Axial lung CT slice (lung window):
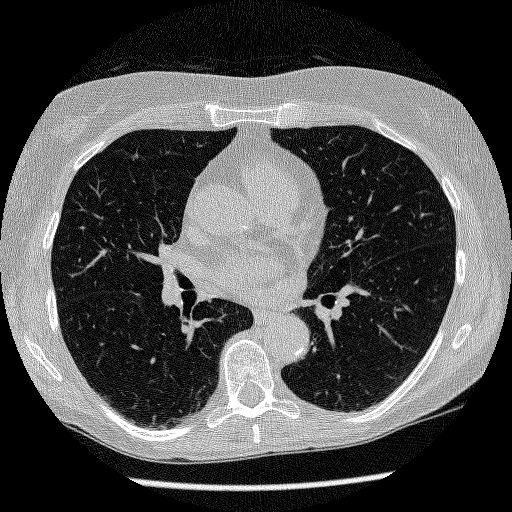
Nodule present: no